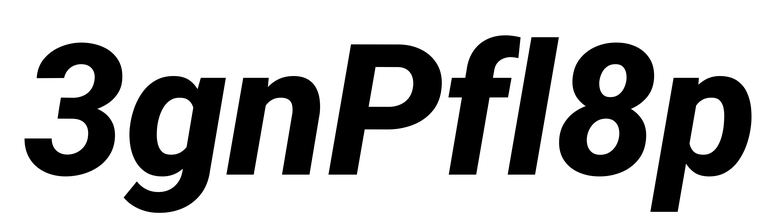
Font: Roboto-Italic_ExtraBold_Italic